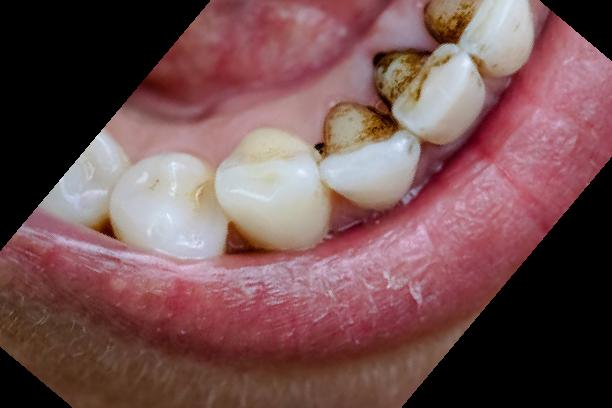
Condition: Calculus